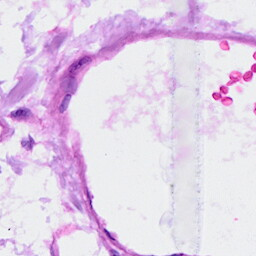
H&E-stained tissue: Ovarian